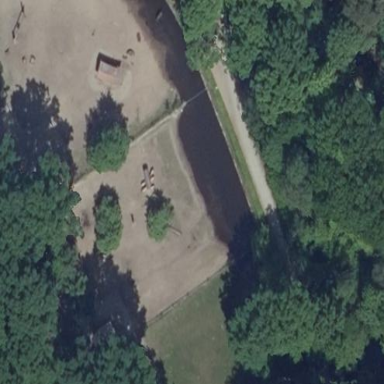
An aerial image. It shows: Lovely park for leisure and relaxation.